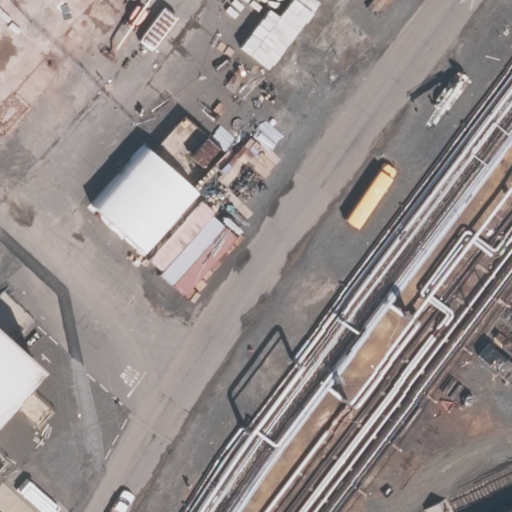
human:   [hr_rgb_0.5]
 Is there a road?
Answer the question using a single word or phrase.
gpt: yes

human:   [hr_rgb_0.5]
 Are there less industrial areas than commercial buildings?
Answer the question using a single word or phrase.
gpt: no

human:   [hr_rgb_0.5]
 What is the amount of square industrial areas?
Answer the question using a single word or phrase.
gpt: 0

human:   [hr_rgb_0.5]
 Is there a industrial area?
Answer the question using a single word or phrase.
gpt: yes

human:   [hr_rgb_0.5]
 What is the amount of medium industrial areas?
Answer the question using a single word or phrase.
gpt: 0

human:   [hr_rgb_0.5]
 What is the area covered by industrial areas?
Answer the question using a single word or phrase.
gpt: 10583m2

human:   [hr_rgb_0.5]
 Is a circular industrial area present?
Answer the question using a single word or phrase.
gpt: no

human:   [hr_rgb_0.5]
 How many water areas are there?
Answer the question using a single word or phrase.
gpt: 0

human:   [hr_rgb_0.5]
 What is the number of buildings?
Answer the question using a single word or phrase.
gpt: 0

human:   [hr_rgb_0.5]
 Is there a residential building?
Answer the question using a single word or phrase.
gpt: no

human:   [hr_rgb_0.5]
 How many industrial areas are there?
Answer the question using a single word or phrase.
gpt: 1

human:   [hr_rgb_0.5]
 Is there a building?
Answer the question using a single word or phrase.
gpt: no

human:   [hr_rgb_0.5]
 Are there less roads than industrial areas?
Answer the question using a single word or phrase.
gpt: no

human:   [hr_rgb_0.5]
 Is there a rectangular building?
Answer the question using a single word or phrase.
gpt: no

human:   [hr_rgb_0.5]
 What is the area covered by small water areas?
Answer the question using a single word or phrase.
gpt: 0m2

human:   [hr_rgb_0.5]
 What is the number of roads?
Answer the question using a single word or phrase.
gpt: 2

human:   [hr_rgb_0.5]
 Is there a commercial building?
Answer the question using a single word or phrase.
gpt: no

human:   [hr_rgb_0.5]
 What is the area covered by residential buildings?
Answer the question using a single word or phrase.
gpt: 0m2

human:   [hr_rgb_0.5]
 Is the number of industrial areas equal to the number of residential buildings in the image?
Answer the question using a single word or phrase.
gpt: no

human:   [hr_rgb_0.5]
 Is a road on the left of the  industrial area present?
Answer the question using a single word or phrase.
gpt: yes

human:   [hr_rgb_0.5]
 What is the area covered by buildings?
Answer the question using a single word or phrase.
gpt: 0m2

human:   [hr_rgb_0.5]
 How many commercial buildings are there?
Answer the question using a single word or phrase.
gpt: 0

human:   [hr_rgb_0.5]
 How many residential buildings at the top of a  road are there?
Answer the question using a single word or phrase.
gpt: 0

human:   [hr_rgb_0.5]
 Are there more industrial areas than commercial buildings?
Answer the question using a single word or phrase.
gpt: yes

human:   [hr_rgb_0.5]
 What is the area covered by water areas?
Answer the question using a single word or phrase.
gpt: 0m2

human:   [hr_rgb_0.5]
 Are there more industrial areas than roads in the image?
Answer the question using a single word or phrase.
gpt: no

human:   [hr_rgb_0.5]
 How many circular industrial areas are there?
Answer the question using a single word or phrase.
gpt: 0

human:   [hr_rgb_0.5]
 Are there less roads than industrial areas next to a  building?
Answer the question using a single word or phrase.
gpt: no

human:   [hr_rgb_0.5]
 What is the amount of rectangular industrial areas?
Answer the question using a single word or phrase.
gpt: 1

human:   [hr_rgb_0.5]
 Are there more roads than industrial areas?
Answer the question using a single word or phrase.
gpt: yes

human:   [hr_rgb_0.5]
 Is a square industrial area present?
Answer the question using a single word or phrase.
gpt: no

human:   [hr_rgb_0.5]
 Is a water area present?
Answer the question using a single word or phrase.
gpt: no

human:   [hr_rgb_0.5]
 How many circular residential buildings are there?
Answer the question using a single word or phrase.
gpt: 0

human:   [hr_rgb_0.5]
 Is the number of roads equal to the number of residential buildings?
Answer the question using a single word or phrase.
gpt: no

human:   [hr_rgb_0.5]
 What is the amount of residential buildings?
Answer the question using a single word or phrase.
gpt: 0

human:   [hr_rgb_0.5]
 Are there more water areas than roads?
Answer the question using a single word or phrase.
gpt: no

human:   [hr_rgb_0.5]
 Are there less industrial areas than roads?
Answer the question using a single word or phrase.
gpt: yes

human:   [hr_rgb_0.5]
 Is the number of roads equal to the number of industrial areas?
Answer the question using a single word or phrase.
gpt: no

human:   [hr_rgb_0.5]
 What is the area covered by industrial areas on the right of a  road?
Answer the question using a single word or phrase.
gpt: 0m2

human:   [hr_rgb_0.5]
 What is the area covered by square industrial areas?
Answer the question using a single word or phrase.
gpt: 0m2

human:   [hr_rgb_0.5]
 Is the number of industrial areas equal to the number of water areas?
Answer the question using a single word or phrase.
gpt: no

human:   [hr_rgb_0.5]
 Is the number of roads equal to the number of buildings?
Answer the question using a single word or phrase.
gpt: no

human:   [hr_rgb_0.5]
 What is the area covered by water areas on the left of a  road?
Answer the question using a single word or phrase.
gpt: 0m2

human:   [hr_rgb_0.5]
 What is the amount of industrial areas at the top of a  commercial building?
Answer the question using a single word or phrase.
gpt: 0

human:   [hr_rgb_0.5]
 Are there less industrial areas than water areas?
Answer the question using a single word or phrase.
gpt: no

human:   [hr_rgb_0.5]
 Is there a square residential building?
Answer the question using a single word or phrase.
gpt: no

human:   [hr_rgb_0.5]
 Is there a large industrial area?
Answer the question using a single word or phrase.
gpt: yes

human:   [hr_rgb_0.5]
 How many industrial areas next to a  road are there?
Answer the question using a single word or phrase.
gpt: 1

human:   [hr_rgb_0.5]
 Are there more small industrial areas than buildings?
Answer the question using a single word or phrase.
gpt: no

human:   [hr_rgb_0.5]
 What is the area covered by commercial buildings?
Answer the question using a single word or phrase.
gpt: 0m2

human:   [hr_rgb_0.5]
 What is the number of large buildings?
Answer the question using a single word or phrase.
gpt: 0

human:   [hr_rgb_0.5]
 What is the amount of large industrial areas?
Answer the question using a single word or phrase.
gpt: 1

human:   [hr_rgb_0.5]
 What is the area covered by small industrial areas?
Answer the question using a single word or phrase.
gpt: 0m2

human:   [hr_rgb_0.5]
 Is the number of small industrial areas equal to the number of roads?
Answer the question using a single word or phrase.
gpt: no

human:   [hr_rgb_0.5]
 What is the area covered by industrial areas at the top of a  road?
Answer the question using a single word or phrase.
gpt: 0m2

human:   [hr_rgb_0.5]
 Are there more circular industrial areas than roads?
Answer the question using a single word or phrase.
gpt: no

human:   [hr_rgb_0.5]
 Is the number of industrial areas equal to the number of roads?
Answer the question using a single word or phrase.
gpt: no

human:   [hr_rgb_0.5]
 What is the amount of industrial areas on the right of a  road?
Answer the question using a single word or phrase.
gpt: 0

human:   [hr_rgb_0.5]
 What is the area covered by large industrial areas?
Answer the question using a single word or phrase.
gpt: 10583m2

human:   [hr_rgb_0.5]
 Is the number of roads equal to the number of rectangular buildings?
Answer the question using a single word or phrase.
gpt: no

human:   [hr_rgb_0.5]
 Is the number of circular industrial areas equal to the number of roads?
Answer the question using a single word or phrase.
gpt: no

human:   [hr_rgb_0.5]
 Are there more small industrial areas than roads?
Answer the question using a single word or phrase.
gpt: no

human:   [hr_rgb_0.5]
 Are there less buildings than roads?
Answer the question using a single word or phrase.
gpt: yes

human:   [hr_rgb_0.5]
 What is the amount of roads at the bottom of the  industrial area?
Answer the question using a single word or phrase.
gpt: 0